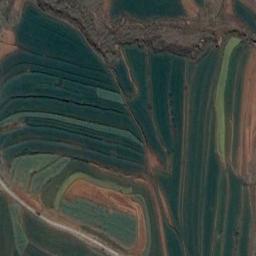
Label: terrace